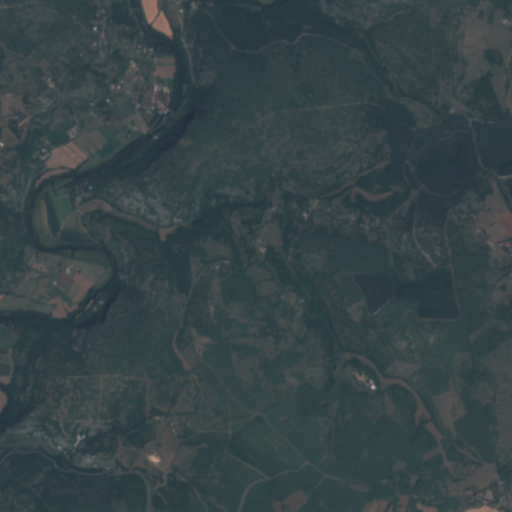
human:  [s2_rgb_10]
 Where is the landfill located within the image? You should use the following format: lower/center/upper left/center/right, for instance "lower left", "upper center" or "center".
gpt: The landfill is located in the center of the image.
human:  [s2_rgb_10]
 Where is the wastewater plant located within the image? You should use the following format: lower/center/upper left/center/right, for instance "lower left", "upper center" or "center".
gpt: The wastewater plant is located in the upper left of the image.
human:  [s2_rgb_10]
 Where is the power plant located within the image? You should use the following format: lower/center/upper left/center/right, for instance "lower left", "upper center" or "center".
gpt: There is no power plant in the image.